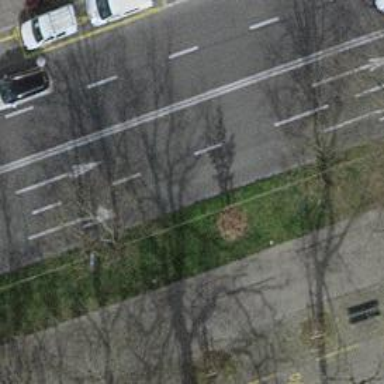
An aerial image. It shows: Avenue of trees.